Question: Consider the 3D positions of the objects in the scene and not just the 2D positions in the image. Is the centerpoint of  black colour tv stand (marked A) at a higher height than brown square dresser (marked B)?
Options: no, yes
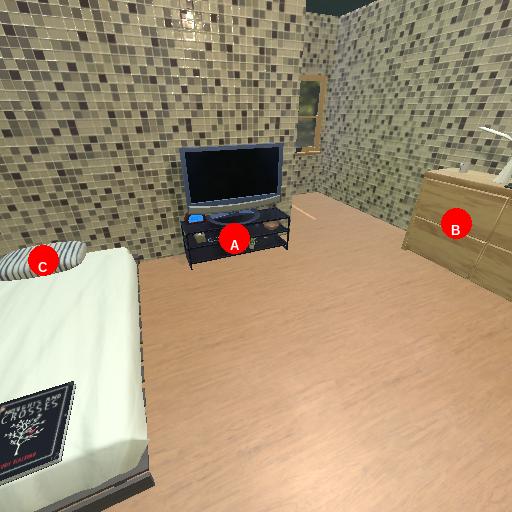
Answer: no